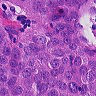
Metastatic tissue present: yes